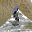
Label: 1